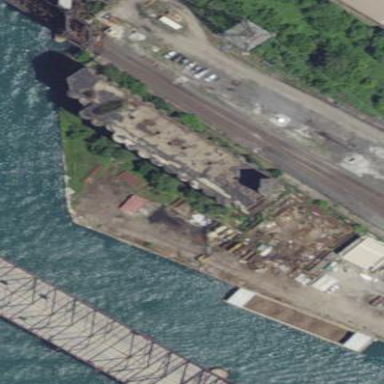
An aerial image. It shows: Industrial building.